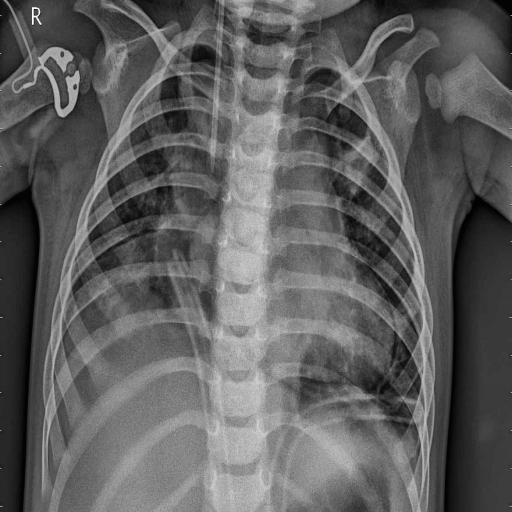
Finding: PNEUMONIA